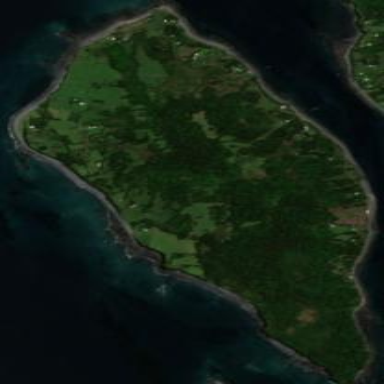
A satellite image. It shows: Island with natural coastline.